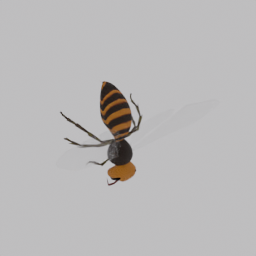
Label: animals